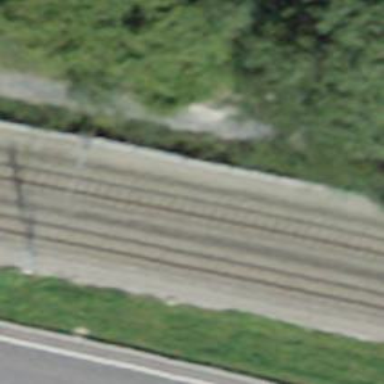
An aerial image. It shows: Narrow-gauge railway track with 1 electrified contact line.